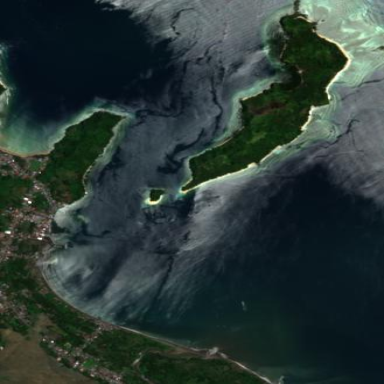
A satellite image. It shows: Island with natural coastline.